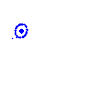
Particle: pion